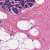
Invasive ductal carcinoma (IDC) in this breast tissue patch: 0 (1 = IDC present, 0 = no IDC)